Question: it may seem to be simple problem to many of you, but want i am trying to do is i am reading a text file on a click event using 'StreamReader' (ASP.net & C#) after reading that text file i am splitting each line with ',' delimiter and then each part of it i am storing in 'Datatable's' column and then binding the datatable to my gridview, my problem is i have written the code but i m getting empty gridview like this

Gridviews Column header i have created from designer with 'autogeneratecolumns="false"'
my code is
'''
protected void readfile_Click(object sender, EventArgs e)
{
string line;
DataTable dt = new DataTable();
using (StreamReader sr = new StreamReader(@"D:\Temp
ileread
eadtext.txt"))
{
while ((line = sr.ReadLine()) != null)
{
string[] parts = line.Split(',');
dt.Rows.Add();
for (int i = 0; i < parts.Length; i++)
{
dt.Columns.Add();
dt.Rows[0][i] = parts[i];
MyGridView.DataSource = dt;
MyGridView.DataBind();
}
}
sr.Close();
}
'''
my text file has data
'''
1,1,4,2,"#",Description1
5,5,4,2,"#",Description2
3,3,6,3,"#",Description3
2,2,4,2,"#",Description4
4,5,4,2,"#",Description5
'''
Hope you got it what i am trying to ask.
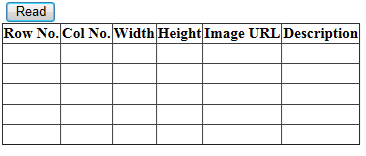
Answer: How about something like this:
'''
protected void readfile_Click(object sender, EventArgs e)
{
DataTable table = new DataTable();
table.Columns.Add("Row No.");
table.Columns.Add("Col No.");
table.Columns.Add("Width");
table.Columns.Add("Height");
table.Columns.Add("Image URL");
table.Columns.Add("Description");
using (StreamReader sr = new StreamReader(@"D:\Temp
ileread
eadtext.txt"))
{
while (!sr.EndOfStream)
{
string[] parts = sr.ReadLine().Split(',');
table.Rows.Add(parts[0], parts[1], parts[2], parts[3], parts[4], parts[5]);
}
}
MyGridView.DataSource = table;
MyGridView.DataBind();
}
'''